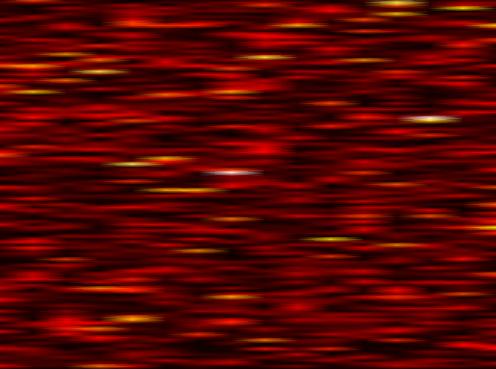
Label: OFDM